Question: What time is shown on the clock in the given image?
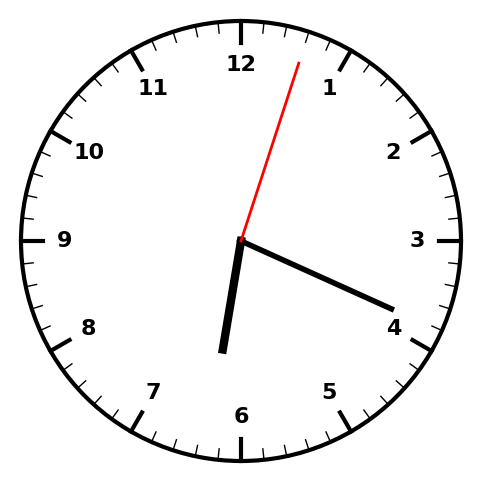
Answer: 06:19:03